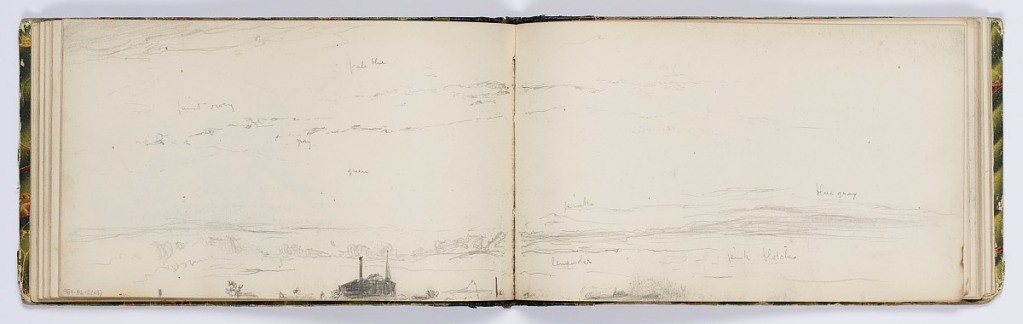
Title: Sketchbook Page: Landscape
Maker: Kenyon Cox, American, 1856–1919
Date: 1875
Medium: Graphite on paper
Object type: Sketchbook folio
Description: Sketch of landscape, with band across lower quarter of page.